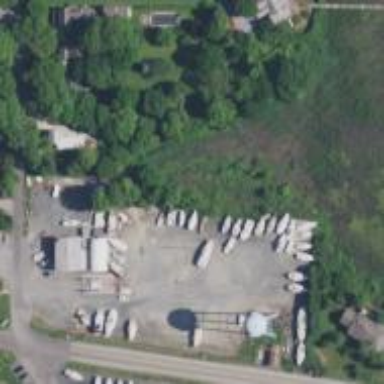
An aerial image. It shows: Boat storage facility.